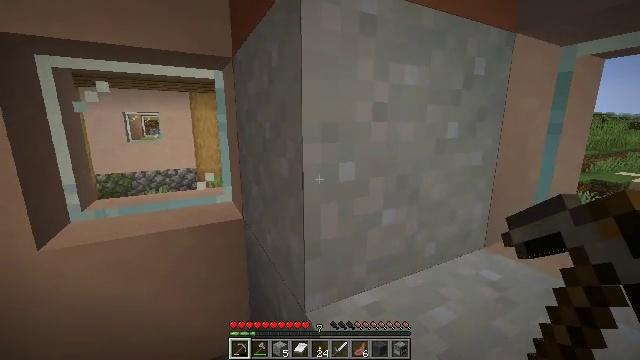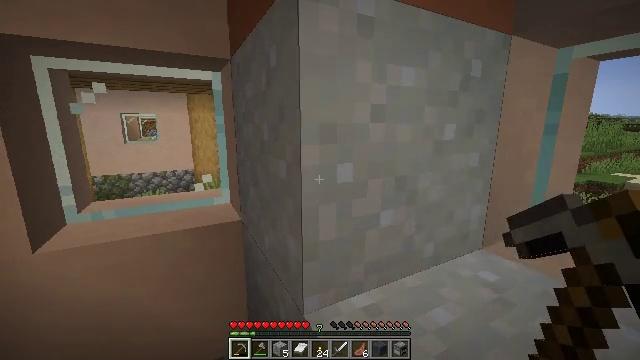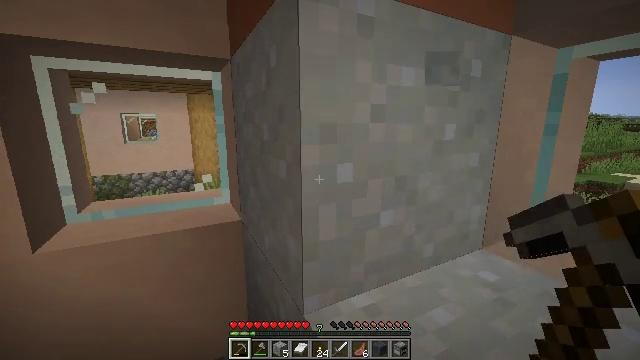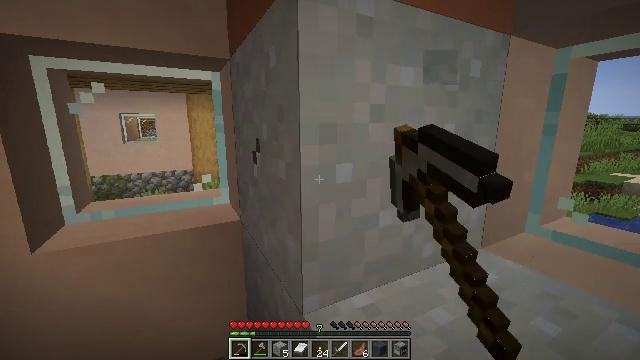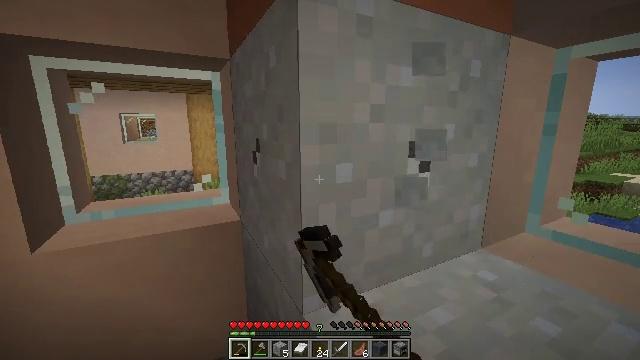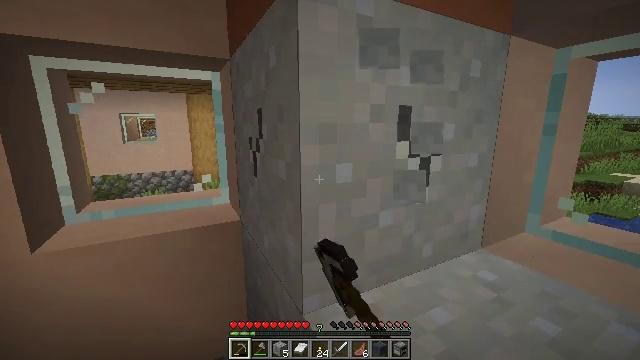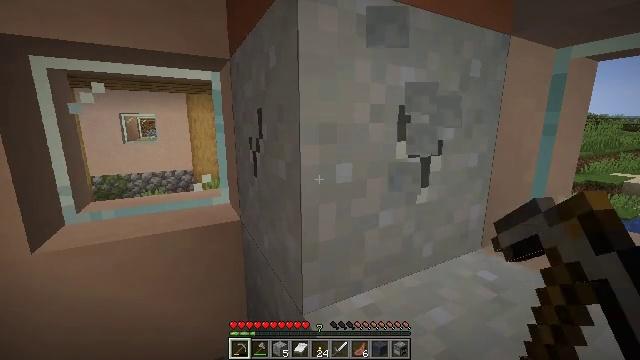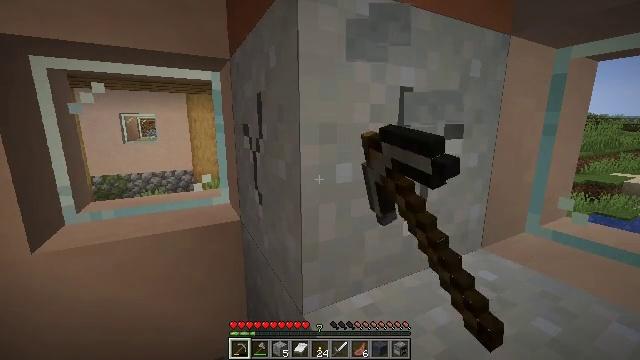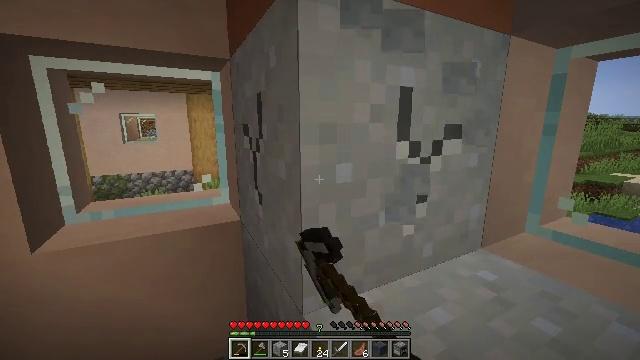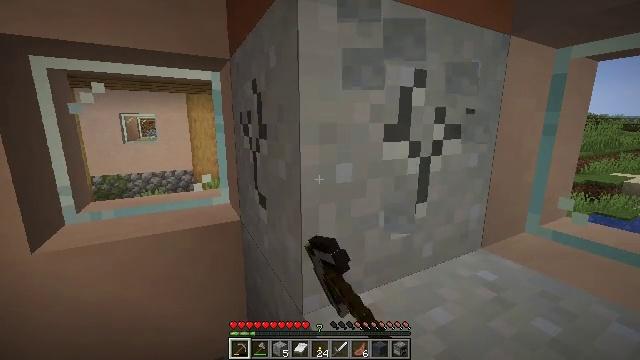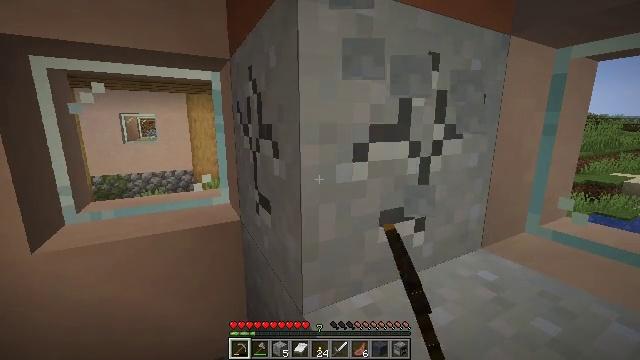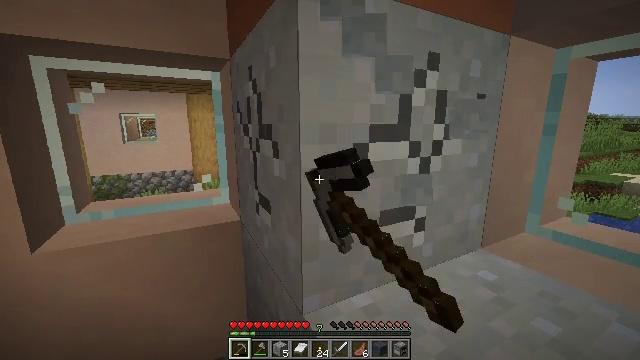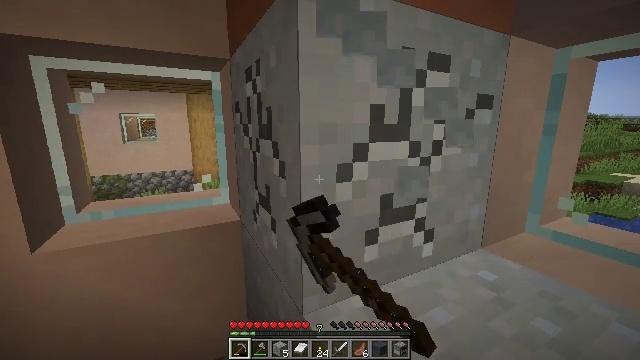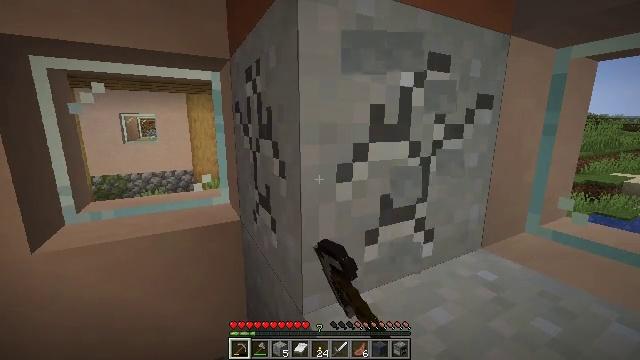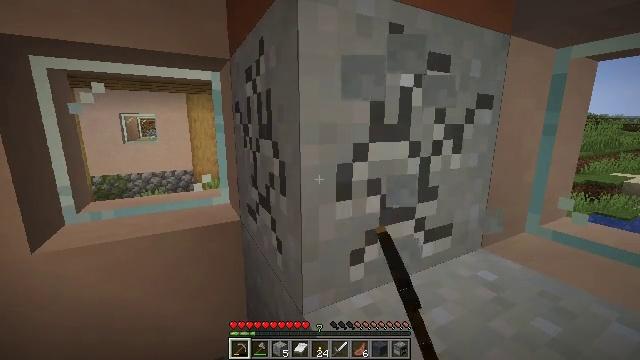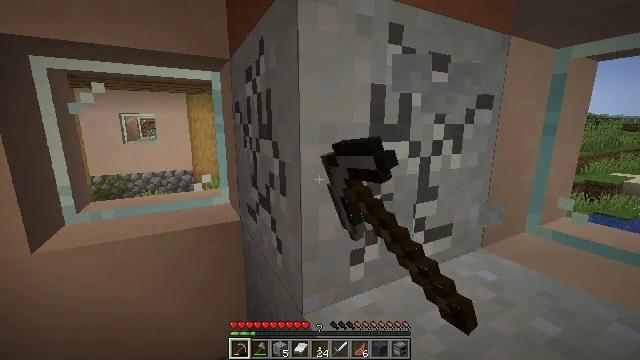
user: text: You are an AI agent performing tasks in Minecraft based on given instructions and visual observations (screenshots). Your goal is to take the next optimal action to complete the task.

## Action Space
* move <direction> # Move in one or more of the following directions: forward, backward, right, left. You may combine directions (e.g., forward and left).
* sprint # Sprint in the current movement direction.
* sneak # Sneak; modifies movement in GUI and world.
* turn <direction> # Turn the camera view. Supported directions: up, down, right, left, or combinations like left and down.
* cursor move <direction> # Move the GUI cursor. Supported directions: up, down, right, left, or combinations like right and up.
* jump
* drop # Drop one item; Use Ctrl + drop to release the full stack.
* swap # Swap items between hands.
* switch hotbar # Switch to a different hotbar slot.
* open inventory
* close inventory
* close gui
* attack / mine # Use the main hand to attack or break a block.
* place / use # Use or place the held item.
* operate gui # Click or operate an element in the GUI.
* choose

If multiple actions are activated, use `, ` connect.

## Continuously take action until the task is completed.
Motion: motion action
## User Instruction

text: Attack the clay block to obtain it.
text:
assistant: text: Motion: no_op
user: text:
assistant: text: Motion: attack / mine
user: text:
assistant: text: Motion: attack / mine
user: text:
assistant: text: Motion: attack / mine
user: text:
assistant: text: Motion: attack / mine
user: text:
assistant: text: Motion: attack / mine
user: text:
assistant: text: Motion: attack / mine
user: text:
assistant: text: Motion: attack / mine
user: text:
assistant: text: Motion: attack / mine
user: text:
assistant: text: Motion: attack / mine
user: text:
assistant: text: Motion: attack / mine
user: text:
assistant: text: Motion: attack / mine
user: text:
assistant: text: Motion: attack / mine
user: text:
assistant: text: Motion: attack / mine
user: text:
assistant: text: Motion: attack / mine
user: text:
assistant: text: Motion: attack / mine
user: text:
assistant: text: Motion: attack / mine
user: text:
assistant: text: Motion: attack / mine
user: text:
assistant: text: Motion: attack / mine
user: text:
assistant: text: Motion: attack / mine
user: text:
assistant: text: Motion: attack / mine
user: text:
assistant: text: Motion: attack / mine
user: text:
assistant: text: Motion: attack / mine
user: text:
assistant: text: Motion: attack / mine
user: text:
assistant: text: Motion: no_op
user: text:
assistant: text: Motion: no_op
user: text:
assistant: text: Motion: move forward
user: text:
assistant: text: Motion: move forward
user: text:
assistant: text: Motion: move forward
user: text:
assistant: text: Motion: move forward, turn right and down